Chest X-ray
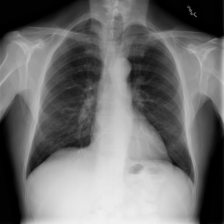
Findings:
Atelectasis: negative
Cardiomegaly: negative
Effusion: negative
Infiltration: negative
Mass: negative
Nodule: negative
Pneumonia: negative
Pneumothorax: negative
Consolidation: negative
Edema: negative
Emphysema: negative
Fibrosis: negative
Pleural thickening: negative
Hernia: negative